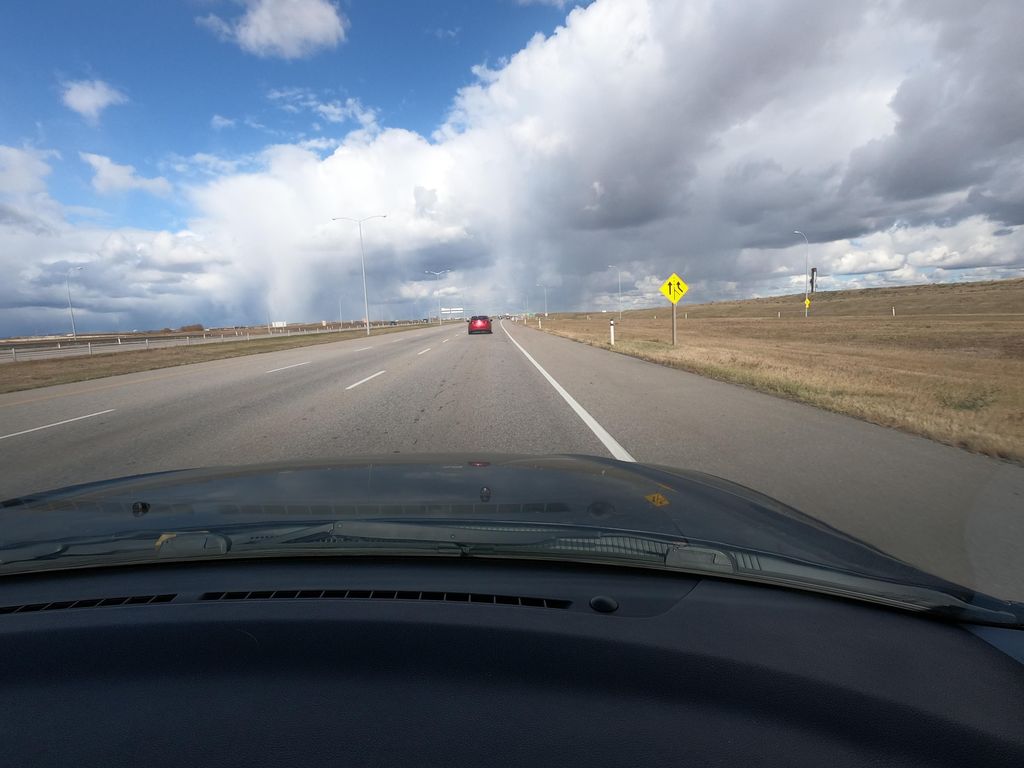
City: calgary